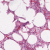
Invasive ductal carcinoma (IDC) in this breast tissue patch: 0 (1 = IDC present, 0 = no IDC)